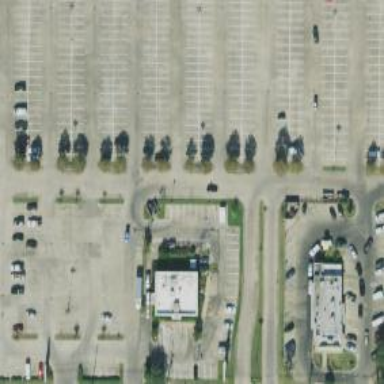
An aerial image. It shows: Parking space.